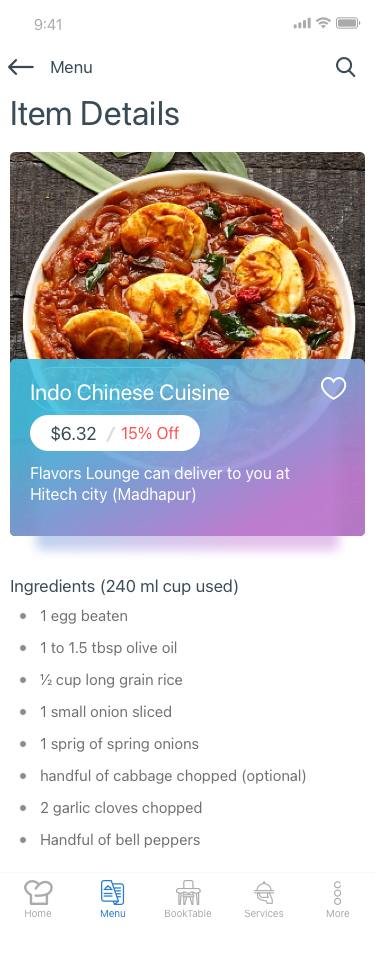
Text in this UI design:
Todays Special
Flavors Lounge can deliver to you at
Hitech city (Madhapur)
Indo Chinese Cuisine
15% Off
$6.32
Ingredients (240 ml cup used)
1 egg beaten
1 to 1.5 tbsp olive oil
½ cup long grain rice
1 small onion sliced
1 sprig of spring onions
handful of cabbage chopped (optional)
2 garlic cloves chopped
Handful of bell peppers